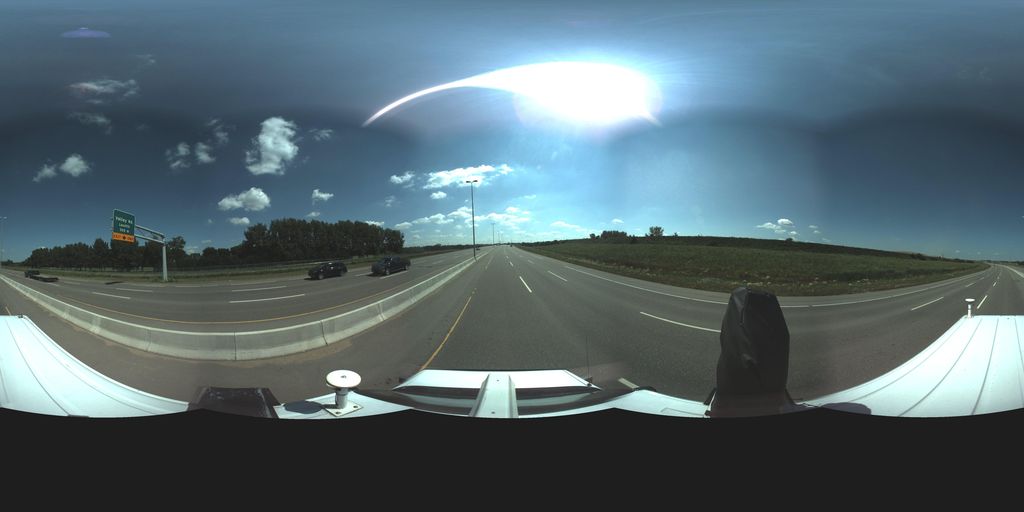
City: saskatoon